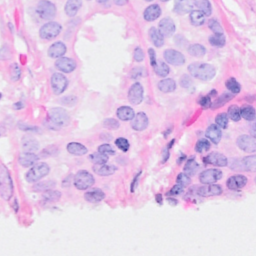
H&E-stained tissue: Breast